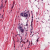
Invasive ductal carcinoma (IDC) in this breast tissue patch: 0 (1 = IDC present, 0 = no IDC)